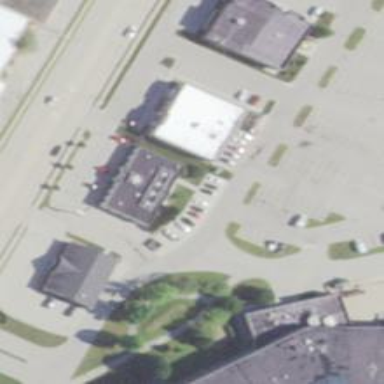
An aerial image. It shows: Healthcare clinic.